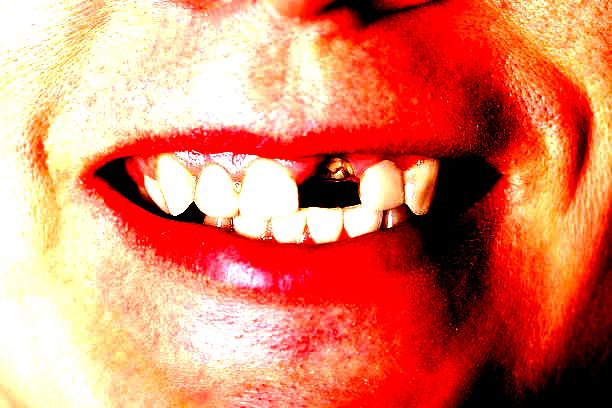
Condition: hypodontia